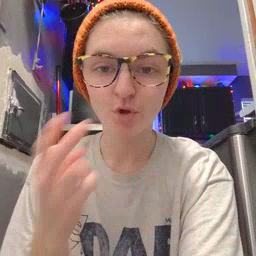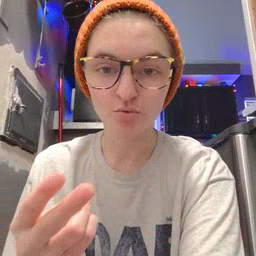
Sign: fall